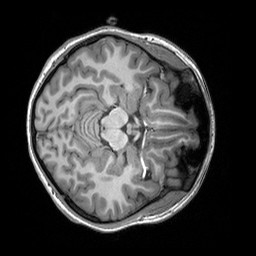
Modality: T1w
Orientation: axial
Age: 20
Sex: female
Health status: healthy
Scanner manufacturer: siemens
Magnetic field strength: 3 T
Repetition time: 2.3 s
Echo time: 0.00303 s